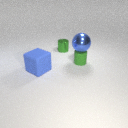
large blue metal sphere above small green rubber cylinder